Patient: sex F, age 67
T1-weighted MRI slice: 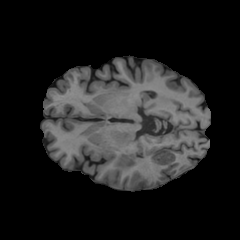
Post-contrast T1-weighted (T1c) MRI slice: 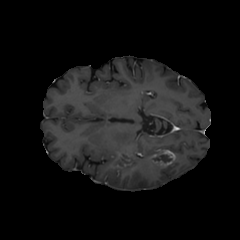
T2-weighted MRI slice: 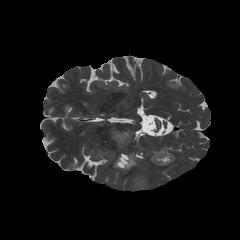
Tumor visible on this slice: yes
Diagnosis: Glioblastoma, IDH-wildtype
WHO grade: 4